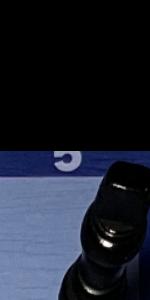
Label: Empty